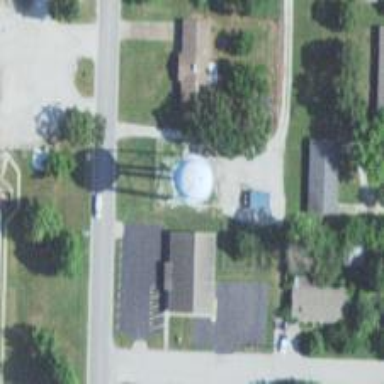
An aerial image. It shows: Water tower that is man-made.